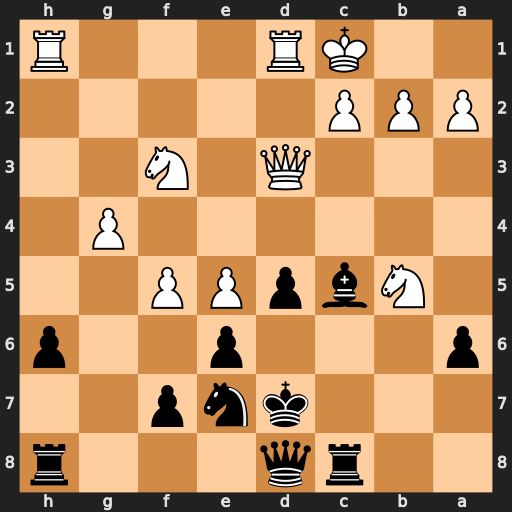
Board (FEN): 2rq3r/3knp2/p3p2p/1NbpPP2/6P1/3Q1N2/PPP5/2KR3R
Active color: b
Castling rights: -
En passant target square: -
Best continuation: axb5 Qxb5+ Rc6